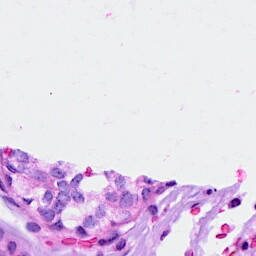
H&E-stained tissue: Breast